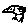
Label: bird